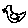
Label: bird